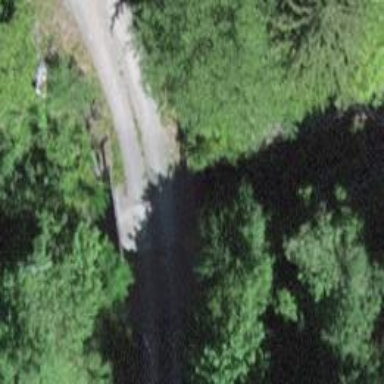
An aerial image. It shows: Gravel track crossing bridge with grade 2 track type.